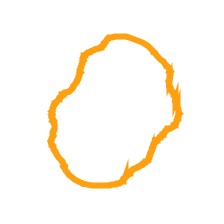
Shape: circle